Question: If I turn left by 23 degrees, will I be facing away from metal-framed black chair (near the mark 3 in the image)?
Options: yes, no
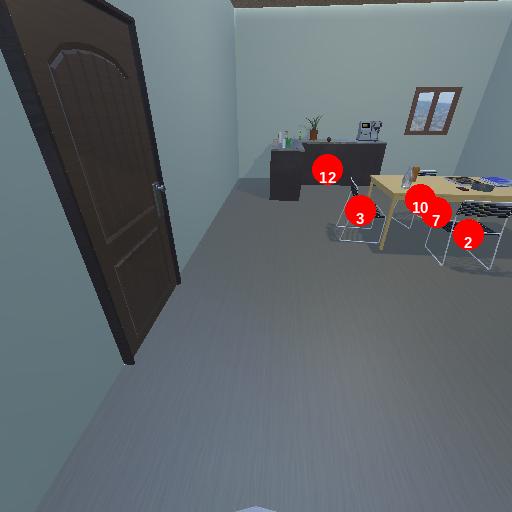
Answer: yes